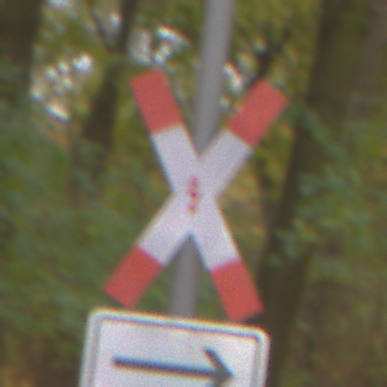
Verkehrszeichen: Andreaskreuz
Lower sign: RichtungsangabeDurchPfeile4
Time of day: Midday
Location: Outdoor (Nature)
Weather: Overcast
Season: NotSpecified
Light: Natural